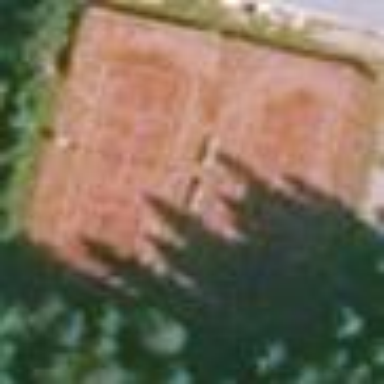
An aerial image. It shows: Tennis court on pitch.